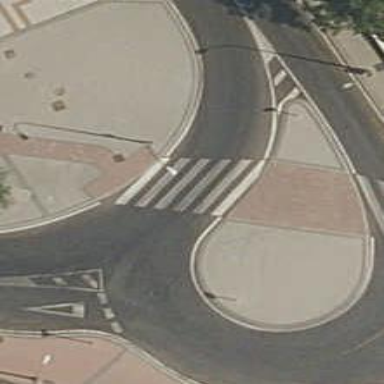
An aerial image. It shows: Uncontrolled zebra crossing with pedestrian island.